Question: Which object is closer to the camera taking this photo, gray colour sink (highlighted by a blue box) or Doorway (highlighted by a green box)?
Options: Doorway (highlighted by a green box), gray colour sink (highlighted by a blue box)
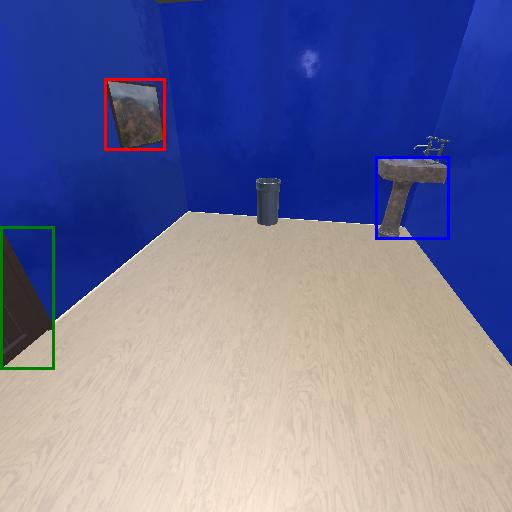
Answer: Doorway (highlighted by a green box)